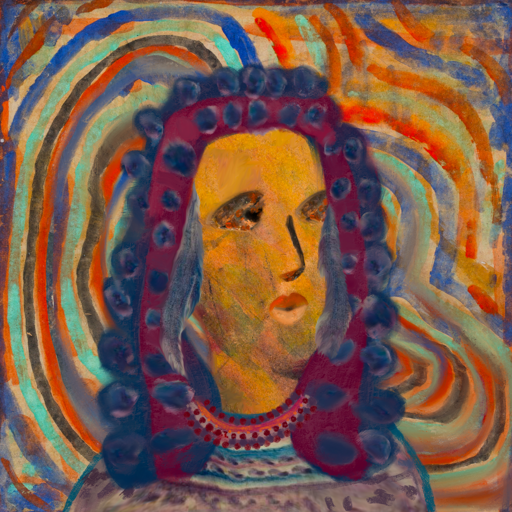
Background: Sisters, Head And Neck Side: Gypsy_Mother, Face Side: Gypsy_Queen, Bust: HillGirl, Hair Side: Hill_Girl, Head Accessory: Blank, Second Necklace: Blank, Necklace: Roy_Bahadur, Baby: Blank